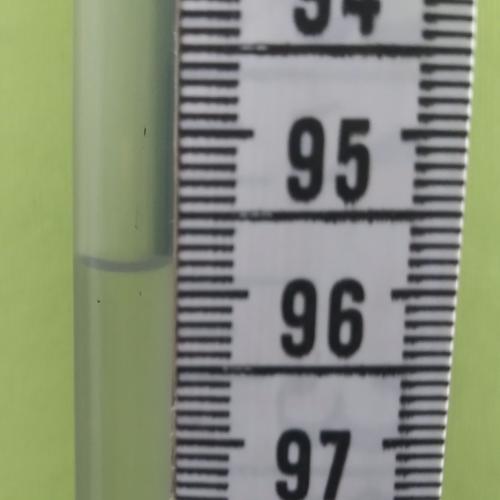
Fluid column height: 95.8 cm